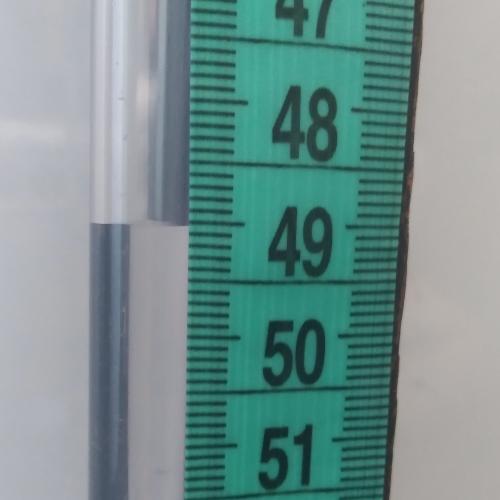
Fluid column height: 49.0 cm